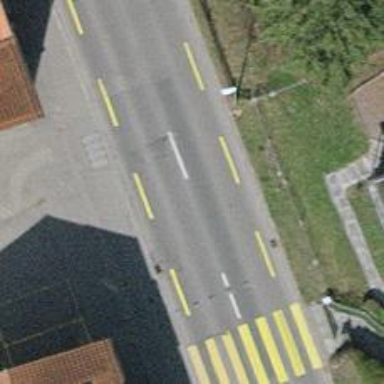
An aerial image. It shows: Tertiary road with designated cycle lane.